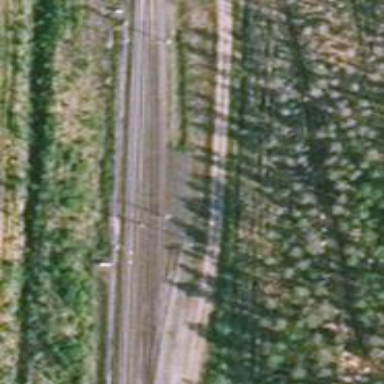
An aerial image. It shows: Railway signal.